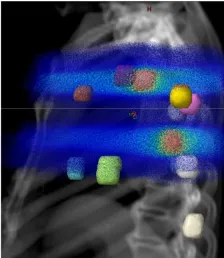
The spatial dose distribution for target and nontarget metastases of the SBRT plan. (E) The spatial dose distribution for target and nontarget metastases in the DDR sagittal plane. Each colored nodule represents the planning volume of different target or nontarget metastases. The displayed isodoses ranged from 50 cGy to 5500 cGy. TL, target lesion; DDR, direct digital radiography.
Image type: radiology (x_ray)